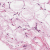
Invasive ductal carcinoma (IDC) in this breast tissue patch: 0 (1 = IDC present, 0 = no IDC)